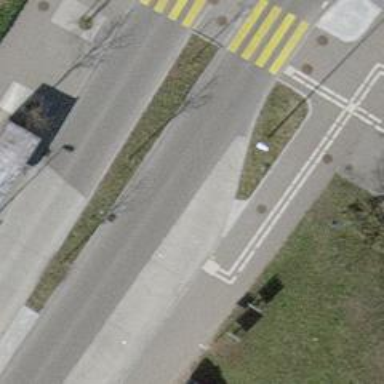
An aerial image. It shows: Bus stop with stop position for public transport.